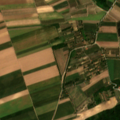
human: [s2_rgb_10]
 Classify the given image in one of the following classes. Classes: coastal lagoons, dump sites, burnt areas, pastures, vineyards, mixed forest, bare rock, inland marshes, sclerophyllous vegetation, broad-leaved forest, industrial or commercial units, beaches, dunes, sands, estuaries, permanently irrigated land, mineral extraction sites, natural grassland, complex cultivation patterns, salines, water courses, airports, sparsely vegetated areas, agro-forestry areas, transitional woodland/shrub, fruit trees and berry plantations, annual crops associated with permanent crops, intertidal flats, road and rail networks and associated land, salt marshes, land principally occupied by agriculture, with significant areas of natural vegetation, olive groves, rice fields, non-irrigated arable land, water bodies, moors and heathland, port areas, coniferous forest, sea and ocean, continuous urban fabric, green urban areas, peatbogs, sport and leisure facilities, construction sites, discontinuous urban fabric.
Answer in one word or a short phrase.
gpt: non-irrigated arable land, complex cultivation patterns, land principally occupied by agriculture, with significant areas of natural vegetation, broad-leaved forest